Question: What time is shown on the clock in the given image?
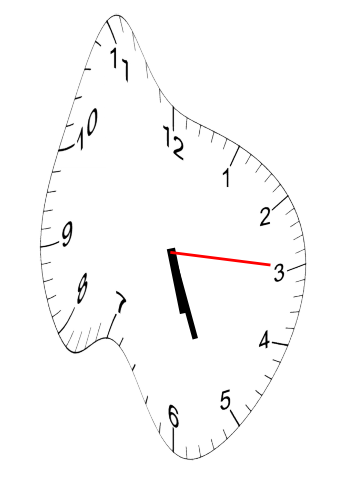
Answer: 05:26:15